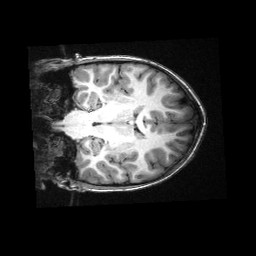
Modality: T1w
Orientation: coronal
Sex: male